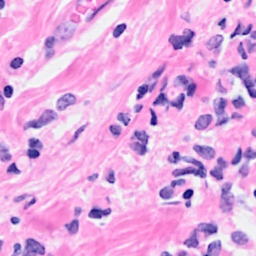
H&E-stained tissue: Breast